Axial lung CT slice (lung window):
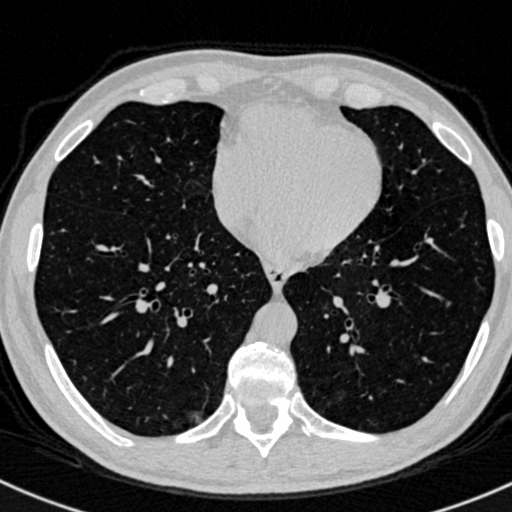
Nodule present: no